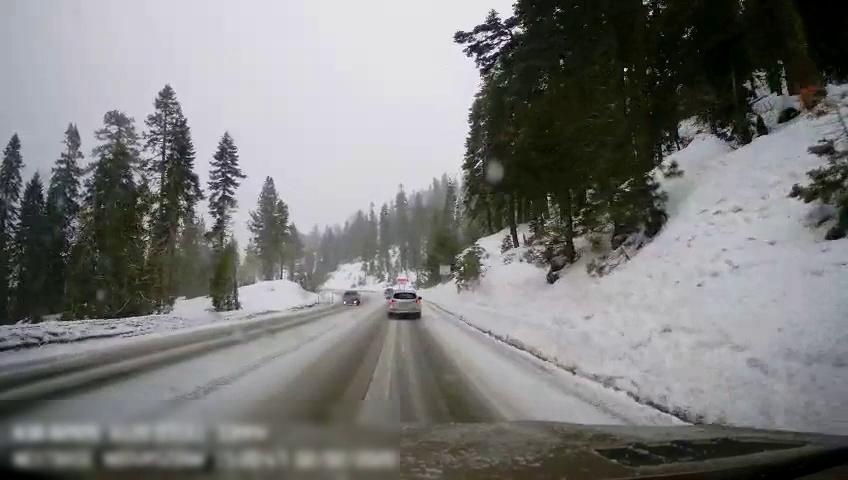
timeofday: Day
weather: Snowy
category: Drivable Space
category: Vehicles | SUV
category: Vehicles | Car
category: Vehicles | SUV
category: Traffic | Signs